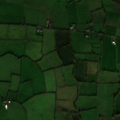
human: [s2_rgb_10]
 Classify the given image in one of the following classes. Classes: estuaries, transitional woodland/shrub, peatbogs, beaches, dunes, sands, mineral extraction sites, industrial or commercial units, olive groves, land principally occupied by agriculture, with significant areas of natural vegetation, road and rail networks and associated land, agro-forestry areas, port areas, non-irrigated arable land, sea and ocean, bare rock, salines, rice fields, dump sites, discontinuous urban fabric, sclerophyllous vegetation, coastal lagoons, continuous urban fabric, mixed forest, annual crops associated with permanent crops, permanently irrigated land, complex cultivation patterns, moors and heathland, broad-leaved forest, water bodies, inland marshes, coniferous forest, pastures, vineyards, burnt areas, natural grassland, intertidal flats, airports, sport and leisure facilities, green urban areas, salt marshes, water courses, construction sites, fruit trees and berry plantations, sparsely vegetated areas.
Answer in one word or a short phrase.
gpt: pastures